Question: Let's say I have page A, which uses ks_c_5601-1987(Korean) as encoding and page B, using UTF-8 (Korean) as encoding. I need to pass a string variable from A to B that is in Korean. Because two pages use a different encoding, the variable gets jumbled up when B receives it using Request().
How can I encode the string variable in A to UTF-8 when passing it to B? I'm aware that setting both pages as UTF-8 encoding scheme is the most sensible solution here but it unfortunately is not an option here since page A uses several dlls that relies entirely on ks_c_5601-1987 encoding.
Edit: After reviewing the answer, I have went ahead and tried the method. This is the code to send the variable mailbox into get_list_center.asp:
'''
<!--mail_mail.asp, page in ks_c_5601-1987-->
<%
dim mailbox = "teseuteu"
Response.CodePage = 65001 'Response.write should now encode the string into UTF-8
%>
...
<frame name="get_list_center" scrolling="auto" marginwidth="0" framespacing="0" marginheight="0" frameborder="0" src="get_list_center.asp?mailbox=<%=mailbox%>">
'''
and this is how I'm receiving the variable in get_list_center.asp:
'''
<%
Session.Codepage=65001
Response.CharSet="UTF-8"
response.Write CStr(response.codepage) & "<BR>"
response.Write CStr(session.CodePage) & "<BR>"
response.Write CStr(response.CharSet) & "<BR>"
response.codepage = 949
response.Write mailbox & "<BR>"
response.codepage = 65001
response.Write mailbox & "<BR>"
%>
'''
Here is the result:

Both 949 (ks_c_5601-1987) and 65001 (UTF-8) versions of response.write comes out broken. Is there anything else I'm missing?
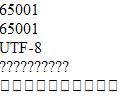
Answer: I would think that you could get an answer by reading the solution to this question: <URL>
.
By utilizing 'Reponse.Codepage' you can affect how posted variables are interpreted. And as I understand you can then switch back to wichever encoding you like.
---
[Update]
Because you are using an iframe it is the browser that handles the encoding when sending the request back to the server. And the browser (as I understand) sends the data in the same encoding as the . So if page A that contains the iframe has the charset=Korean I believe that data is sent using Korean encoding.
Is the charset defined in the html tag on page A? If not, add it and then try to use the same in page B.
'''
<meta charset="utf-8">
'''
Also, as "teseuteu" is a string literal that is affected of the -encoding, make sure to save the asp-file in the appropiate encoding.